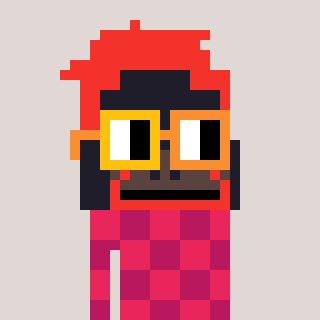
a pixel art character with square yellow and orange glasses, a orangutan-shaped head and a darkpink-colored body on a warm background